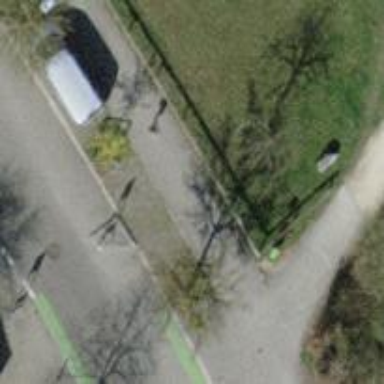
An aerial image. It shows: Bicycle rental service.